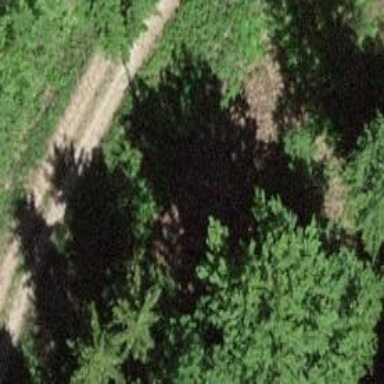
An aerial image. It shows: Dirt track road with grade 3 tracktype.